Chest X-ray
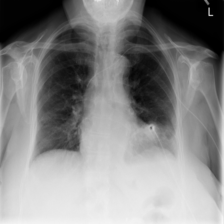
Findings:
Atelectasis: negative
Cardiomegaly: negative
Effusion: negative
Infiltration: negative
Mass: negative
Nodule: negative
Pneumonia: negative
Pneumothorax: negative
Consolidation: negative
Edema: negative
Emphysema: negative
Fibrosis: negative
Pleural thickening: negative
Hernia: negative